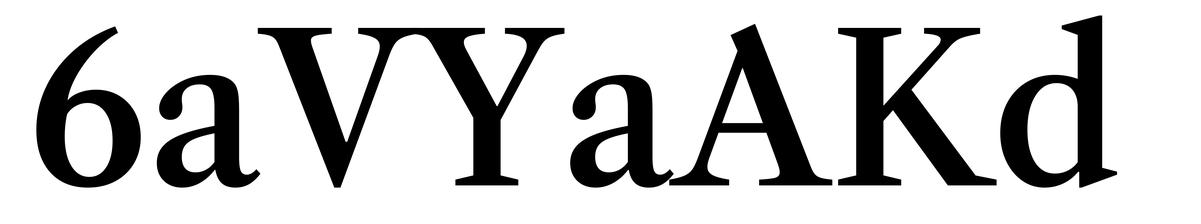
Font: LibreCaslonText_Medium